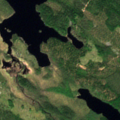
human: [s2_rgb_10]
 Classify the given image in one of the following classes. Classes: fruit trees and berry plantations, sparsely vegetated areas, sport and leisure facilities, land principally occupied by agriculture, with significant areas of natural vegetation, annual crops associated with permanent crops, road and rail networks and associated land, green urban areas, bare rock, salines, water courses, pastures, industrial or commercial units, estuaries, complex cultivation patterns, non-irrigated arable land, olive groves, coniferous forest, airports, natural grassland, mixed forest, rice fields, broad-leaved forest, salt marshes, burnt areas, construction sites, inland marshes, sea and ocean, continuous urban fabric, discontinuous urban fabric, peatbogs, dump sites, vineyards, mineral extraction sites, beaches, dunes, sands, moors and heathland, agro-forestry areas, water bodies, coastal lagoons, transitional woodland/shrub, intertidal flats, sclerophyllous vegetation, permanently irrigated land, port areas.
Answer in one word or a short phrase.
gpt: coniferous forest, transitional woodland/shrub, water bodies